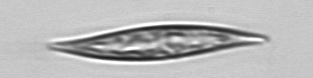
Label: Pleurosigma